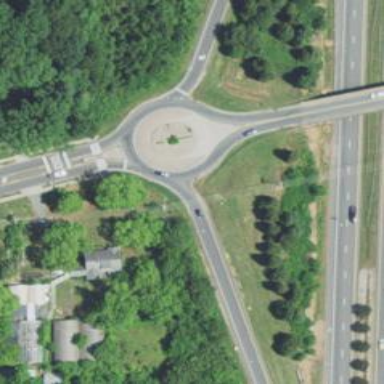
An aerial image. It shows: Secondary road around roundabout.